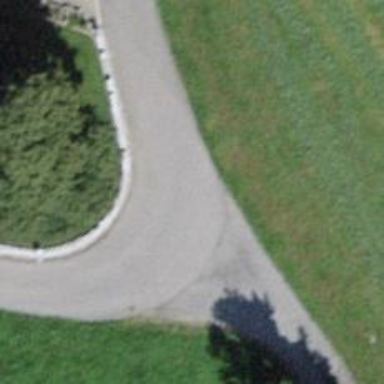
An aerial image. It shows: Unclassified road with asphalt surface.